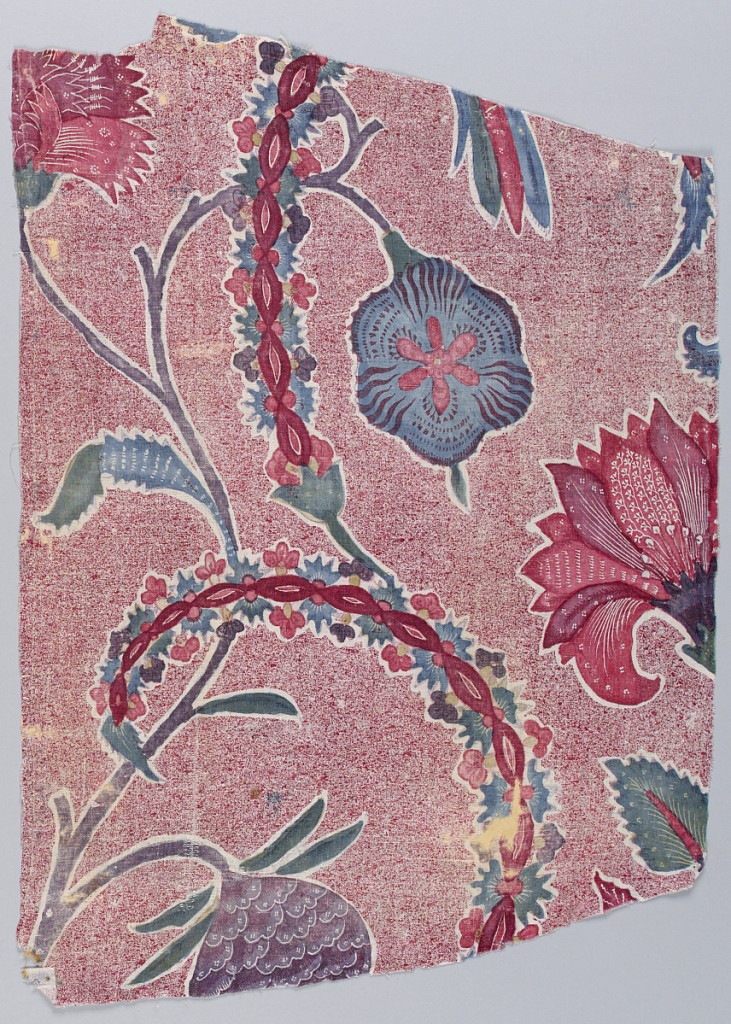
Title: Chintz fragments
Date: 18th century
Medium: cotton Technique: mordants for 3 reds and 2 purples applied over resist by pen and brush; madder dyed; blue applied over resist by immersion; yellow applied by brush over blue; chintz on plain weave
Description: Three fragments of a floral spray on a speckled red ground. Component C may come from a different piece.